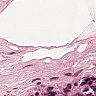
Metastatic tissue present: no